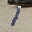
Label: 1